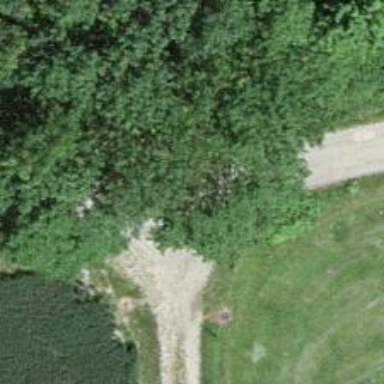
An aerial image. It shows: Unpaved track with grade2 tracktype.